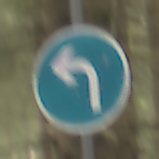
Verkehrszeichen: VorgeschriebeneFahrtrichtungLinks
Umgebung: Outdoor, Nature
Tageszeit: MorningAfternoon
Wetter: Overcast
Licht: Natural
Jahreszeit: Winter
Kontrast: LowContrast